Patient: sex F, age 26
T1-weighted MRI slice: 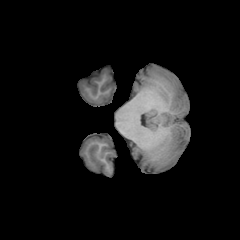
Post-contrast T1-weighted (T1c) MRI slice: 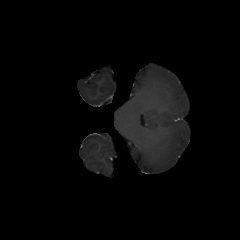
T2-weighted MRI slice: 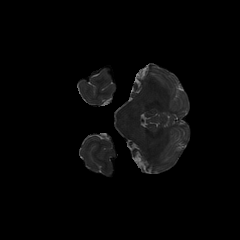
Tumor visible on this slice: no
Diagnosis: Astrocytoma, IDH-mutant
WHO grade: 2